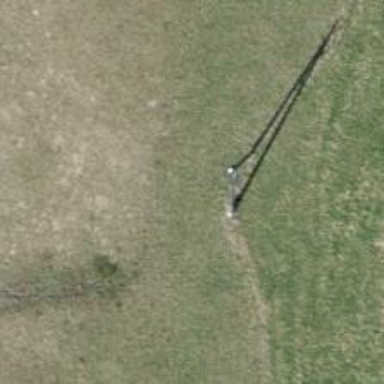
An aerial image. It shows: Guyed pole used for power distribution.